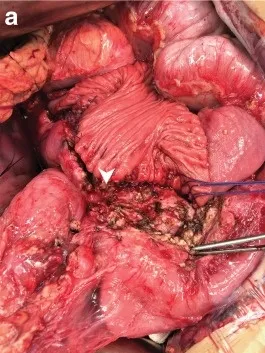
(a) The cored out pancreatic head and distal pancreatic dichotomy in the Frey procedure. White arrow: cored out pancreatic head.
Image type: medical_photograph (other_medical_photograph)